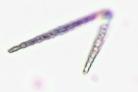
Label: Thalassionema